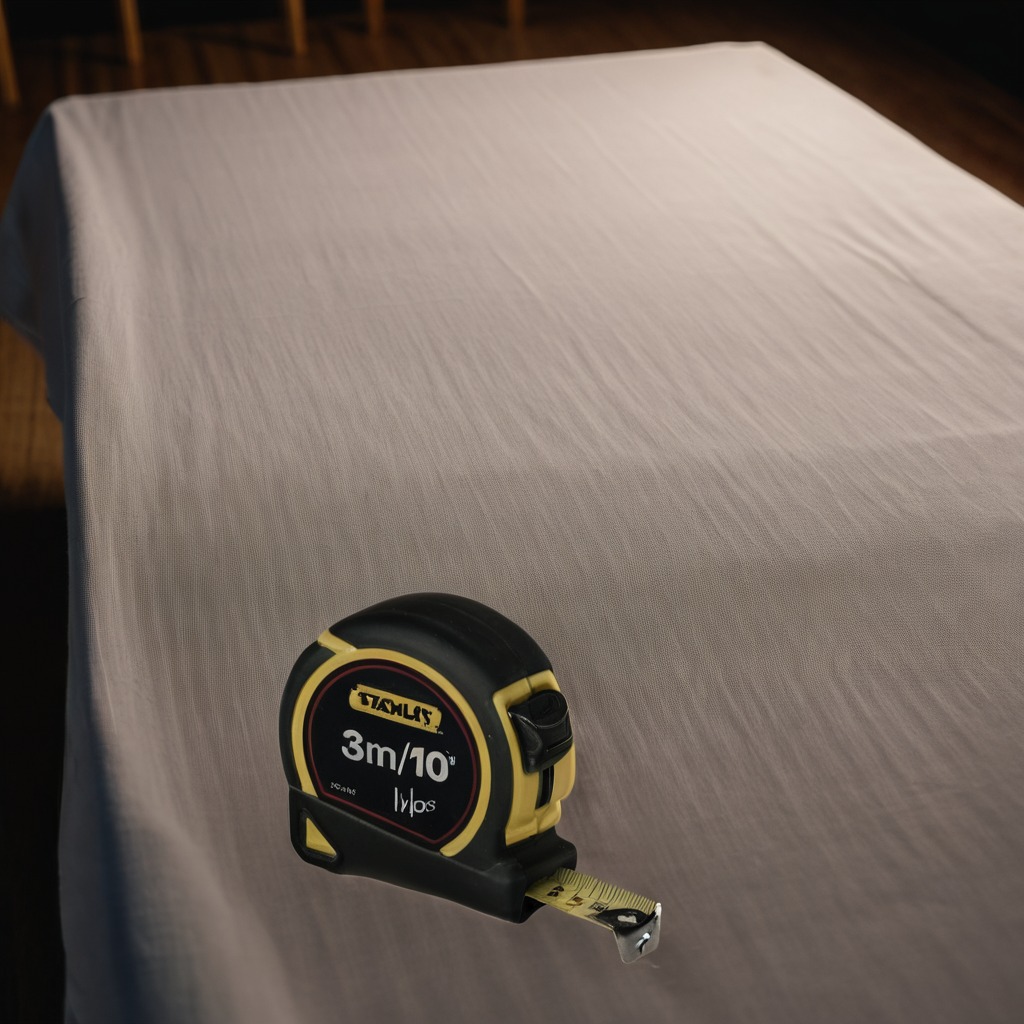
A measuring tape is lying on a wooden table inside a workshop at night.